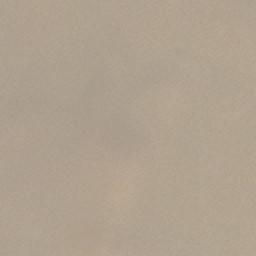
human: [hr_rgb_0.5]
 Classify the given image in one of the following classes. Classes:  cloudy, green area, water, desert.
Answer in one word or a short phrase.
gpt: desert